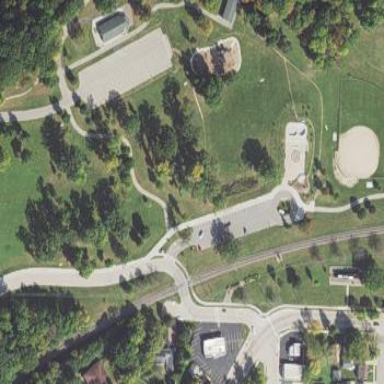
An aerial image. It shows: Disc golf course designed for leisure and sport.